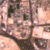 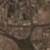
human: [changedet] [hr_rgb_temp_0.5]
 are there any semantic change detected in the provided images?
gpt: Nothing has changed.